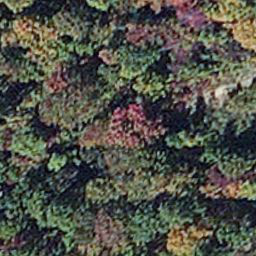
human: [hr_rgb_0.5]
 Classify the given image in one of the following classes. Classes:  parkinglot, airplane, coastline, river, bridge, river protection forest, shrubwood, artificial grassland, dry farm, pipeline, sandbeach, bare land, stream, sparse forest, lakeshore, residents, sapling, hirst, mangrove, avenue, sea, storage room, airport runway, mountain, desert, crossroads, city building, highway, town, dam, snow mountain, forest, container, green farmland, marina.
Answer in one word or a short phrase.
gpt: mangrove